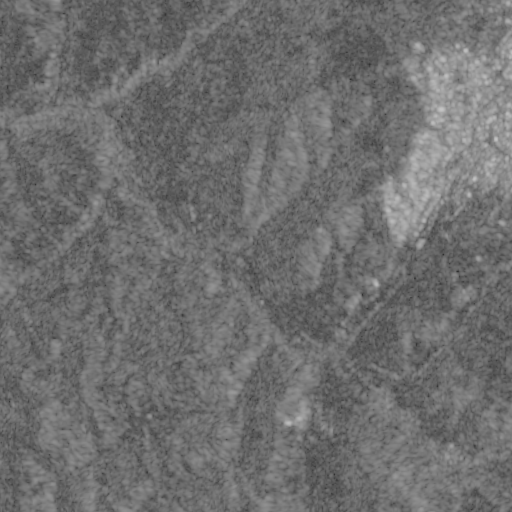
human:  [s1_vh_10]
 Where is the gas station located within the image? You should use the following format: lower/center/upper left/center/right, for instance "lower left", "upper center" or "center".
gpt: The gas station is located in the center right of the image.
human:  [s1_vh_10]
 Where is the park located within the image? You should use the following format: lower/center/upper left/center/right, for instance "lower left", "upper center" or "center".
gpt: The park is located in the center right of the image.
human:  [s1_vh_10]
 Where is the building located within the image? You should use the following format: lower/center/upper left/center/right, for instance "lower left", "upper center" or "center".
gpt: There is no building in the image.

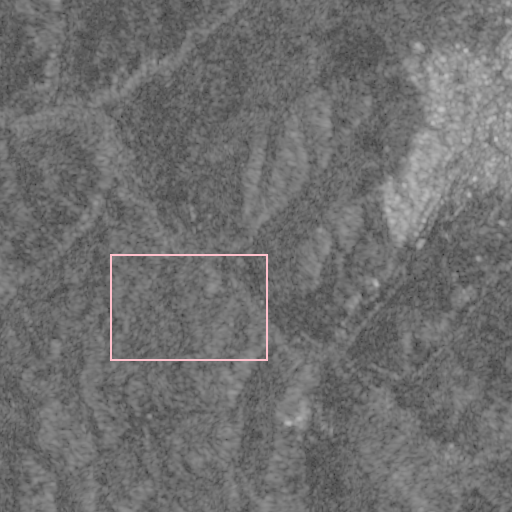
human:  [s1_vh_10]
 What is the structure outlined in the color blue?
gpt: There is no blue outline.
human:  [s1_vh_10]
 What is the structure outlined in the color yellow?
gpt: There is no structure outlined in yellow.